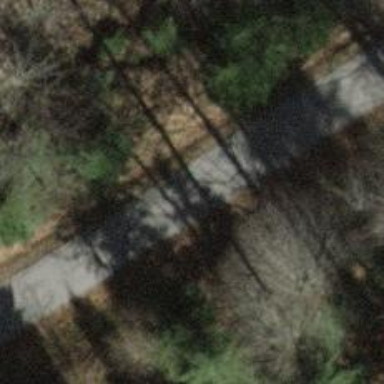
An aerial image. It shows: Paved track road.